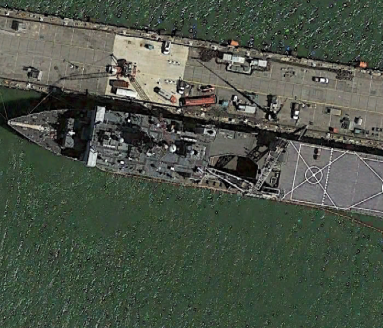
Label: combat